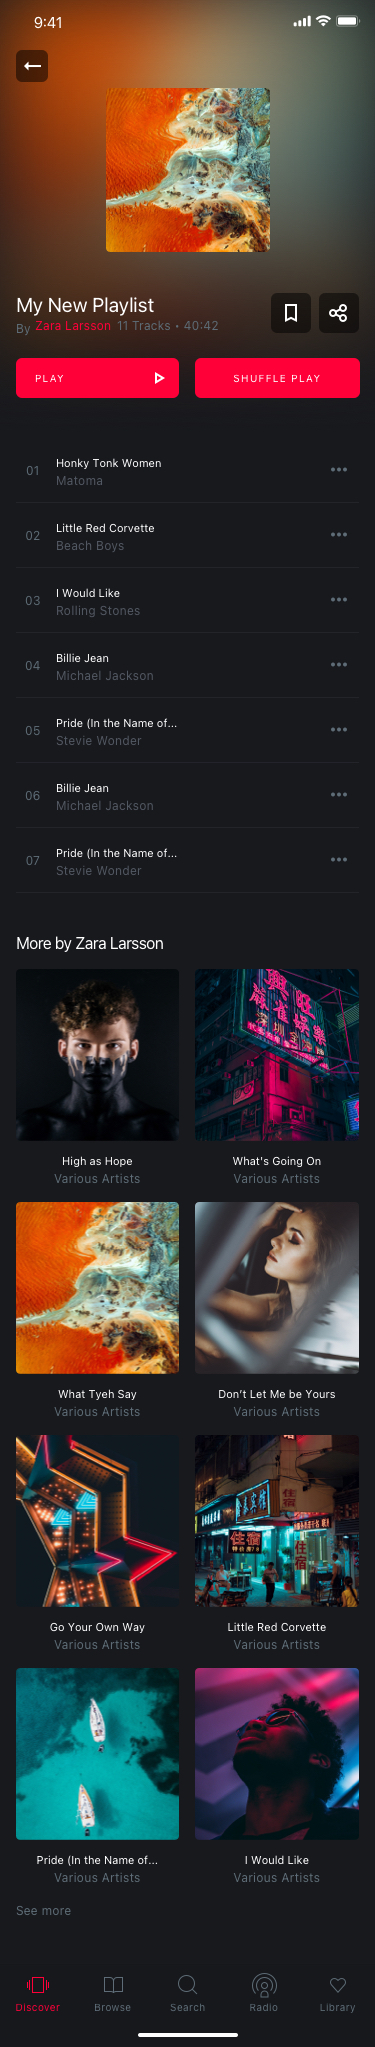
Text in this UI design:
11 Tracks • 40:42
By
Zara Larsson
My New Playlist
See more
More by Zara Larsson